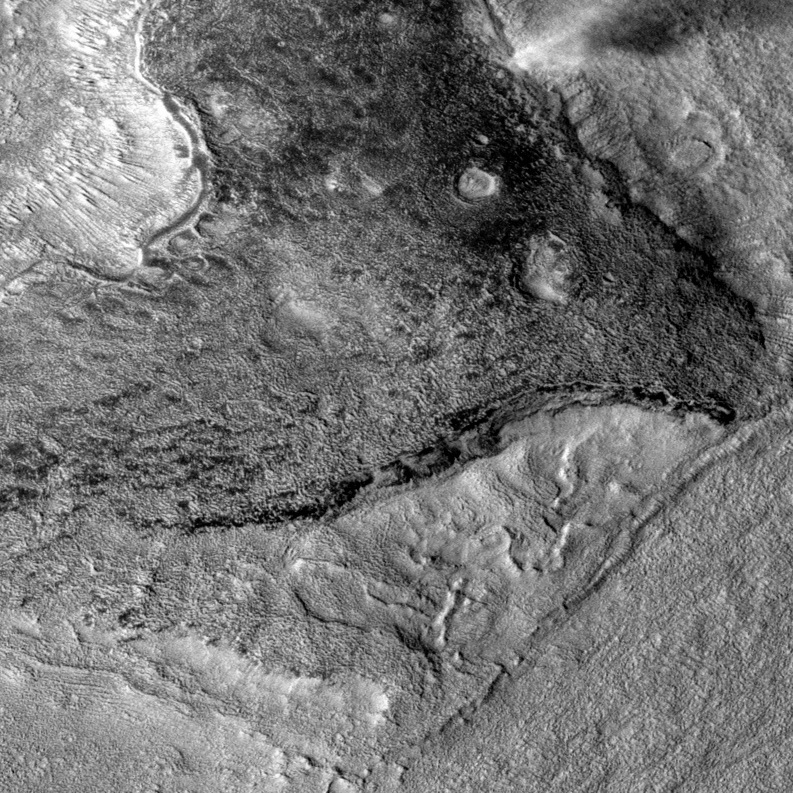
Label: dustdevil